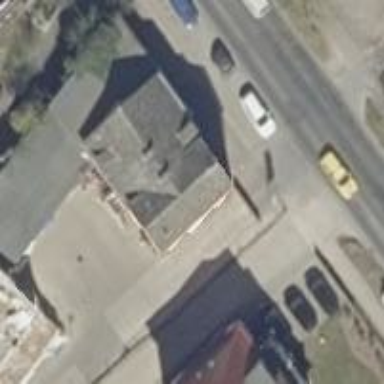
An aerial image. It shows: Car repair shop.